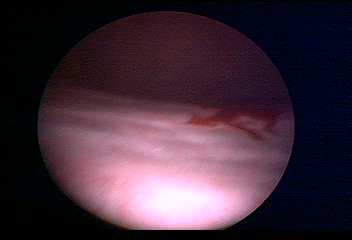
Modality: WLC
Class: Normal mucosa
Bladder cancer association: No